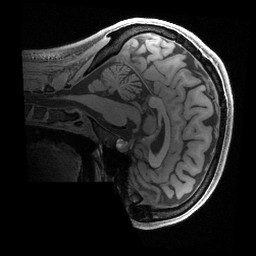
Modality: T1w
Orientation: sagittal
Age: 30
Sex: female
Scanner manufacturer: siemens
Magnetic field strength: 3 T
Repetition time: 2.4 s
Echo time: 0.00241 s